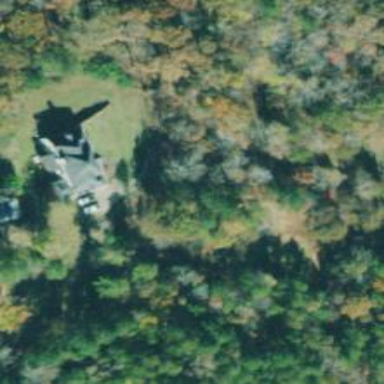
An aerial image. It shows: Driveway.